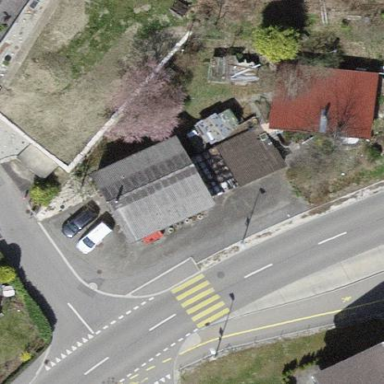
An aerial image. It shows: Detached building with gabled roof.